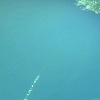
Label: water